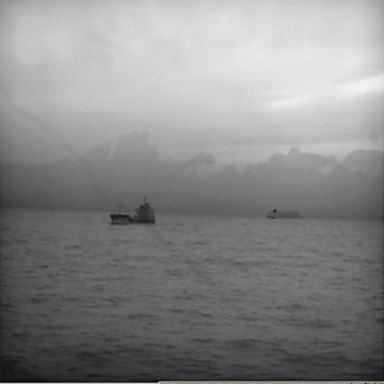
There are two objects shown in the infrared image, including a liner, and a fishing_boat.